Question: What is the current default app?
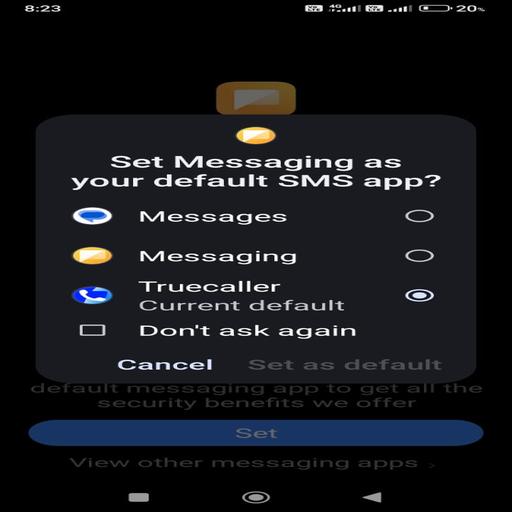
Answer: Truecaller app